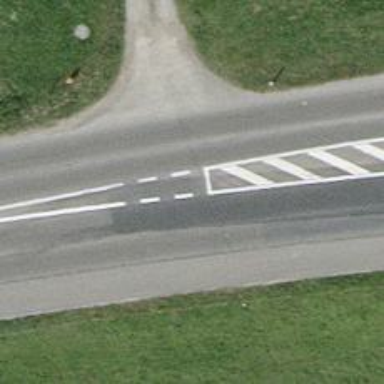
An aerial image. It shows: Asphalt road classified as primary highway.